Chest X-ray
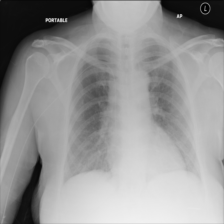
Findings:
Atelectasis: negative
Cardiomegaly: negative
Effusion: negative
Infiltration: negative
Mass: negative
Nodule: negative
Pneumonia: negative
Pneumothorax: negative
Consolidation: negative
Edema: negative
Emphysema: negative
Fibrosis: negative
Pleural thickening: negative
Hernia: negative